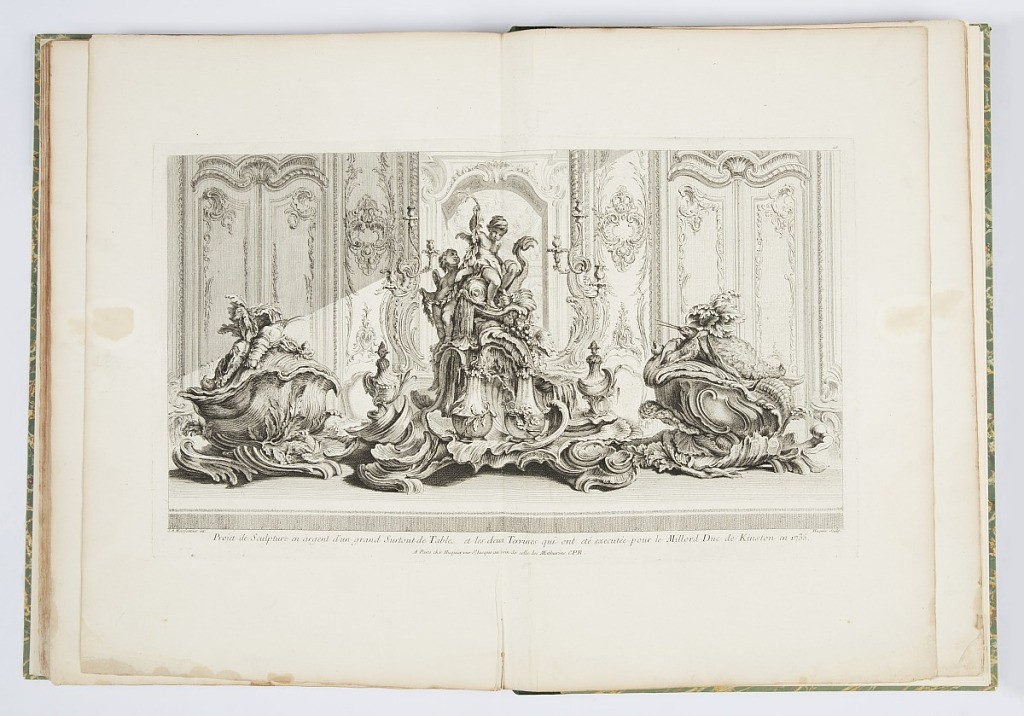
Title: Projet de Sculpture en Argent d'un Grand Surtout de Table et les Deux Terrines...Executée pour Millord Kinston (sic) en 1735 (Design for Centerpiece and Two Tureens for the Duke of Kingston in 1735) plate 115 in Œuvre de Juste-Aurèle Meissonnier
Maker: Juste-Aurèle Meissonnier, French, b. Italy, 1695–1750
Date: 1742–48
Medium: Etching on off-white laid paper
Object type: Print
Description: The tureens are the visual elements for the crowning figures of the surtout.  The shape of the lid of the tureens is adapted from the form of a sea-shell, upon which the animals and vegetables are placed to harmonize with the oval tureen and its plateau.  The plateau is an asymmetric cartouche; vegetables are integrated into the plateau's undulating border of concave and convex forms.